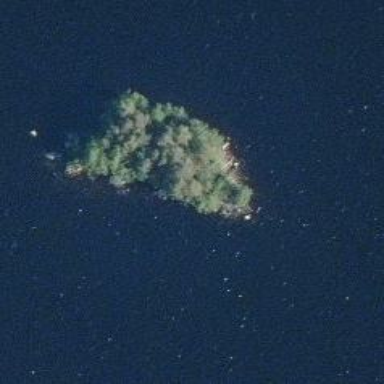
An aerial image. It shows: Islet.